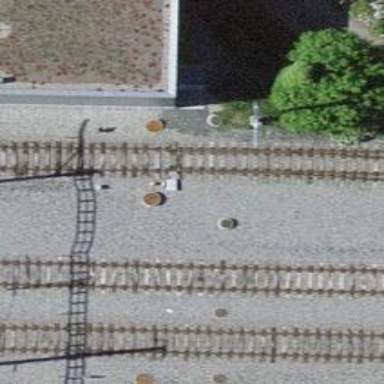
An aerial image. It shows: Railway switch.